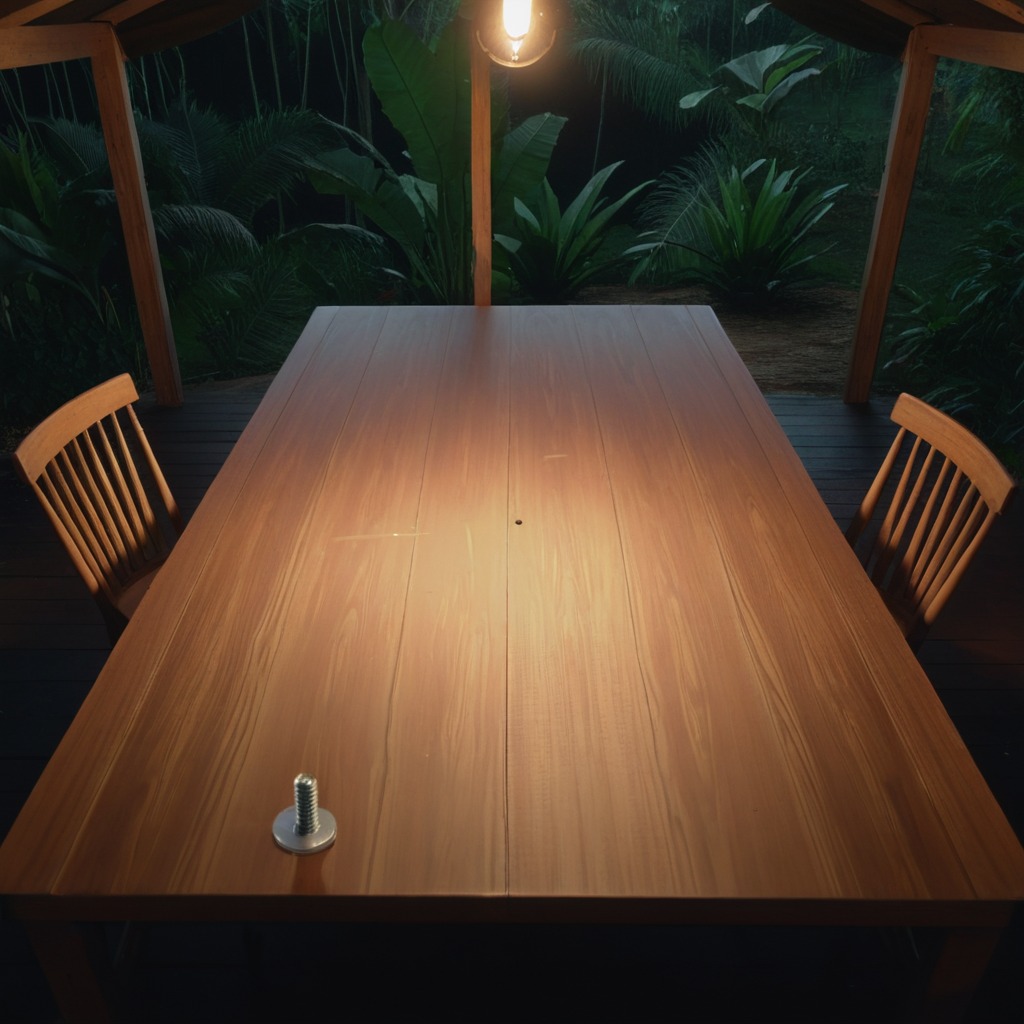
A metal screw is lying on a wooden table inside a jungle field workshop tent at night.